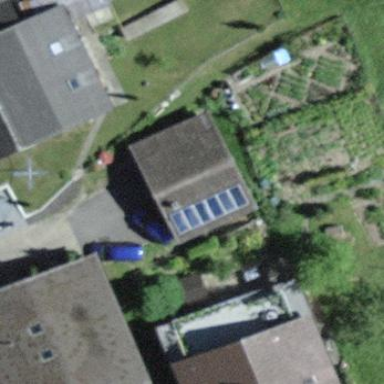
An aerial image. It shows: Garage.